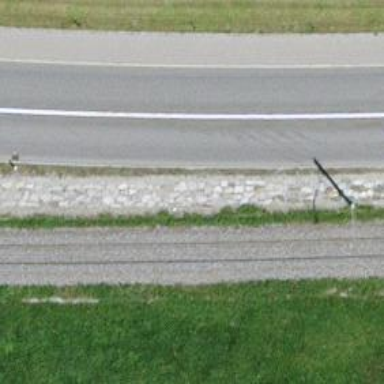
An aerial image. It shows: Secondary road with asphalt surface.